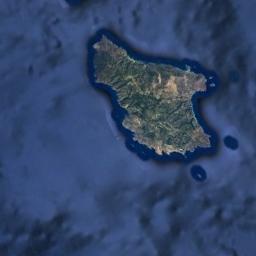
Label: island